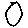
Label: circle